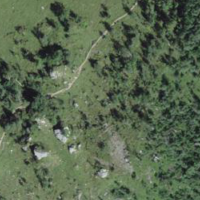
EUNIS habitat code: 44
Species observed at this site:
Parnassia palustris
Geum rivale